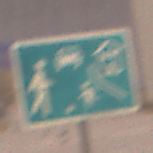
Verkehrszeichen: BeginnVerkehrsberuhigterBereich
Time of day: Night
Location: Outdoor (Urban)
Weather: Overcast
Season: Winter
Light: Artificial